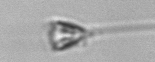
Label: Asterionellopsis_glacialis